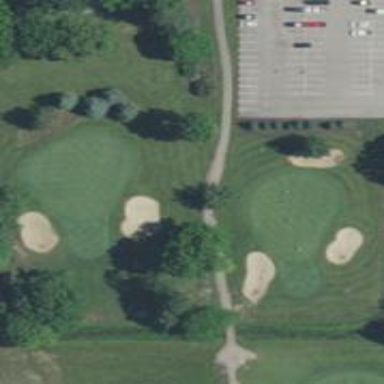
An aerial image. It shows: Pathway for golfing.